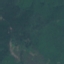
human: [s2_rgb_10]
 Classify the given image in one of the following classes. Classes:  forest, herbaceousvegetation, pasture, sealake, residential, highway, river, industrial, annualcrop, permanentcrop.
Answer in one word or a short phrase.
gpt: Forest